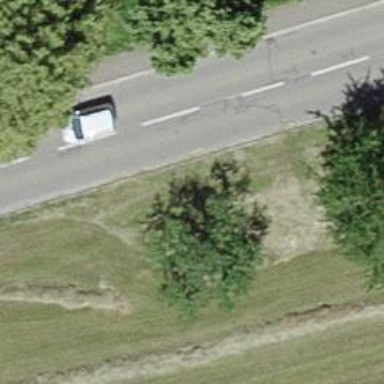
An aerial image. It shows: Row of trees in natural setting.